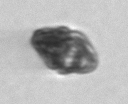
Label: Kryptoperidinium_triquetrum